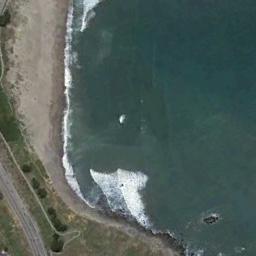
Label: beach